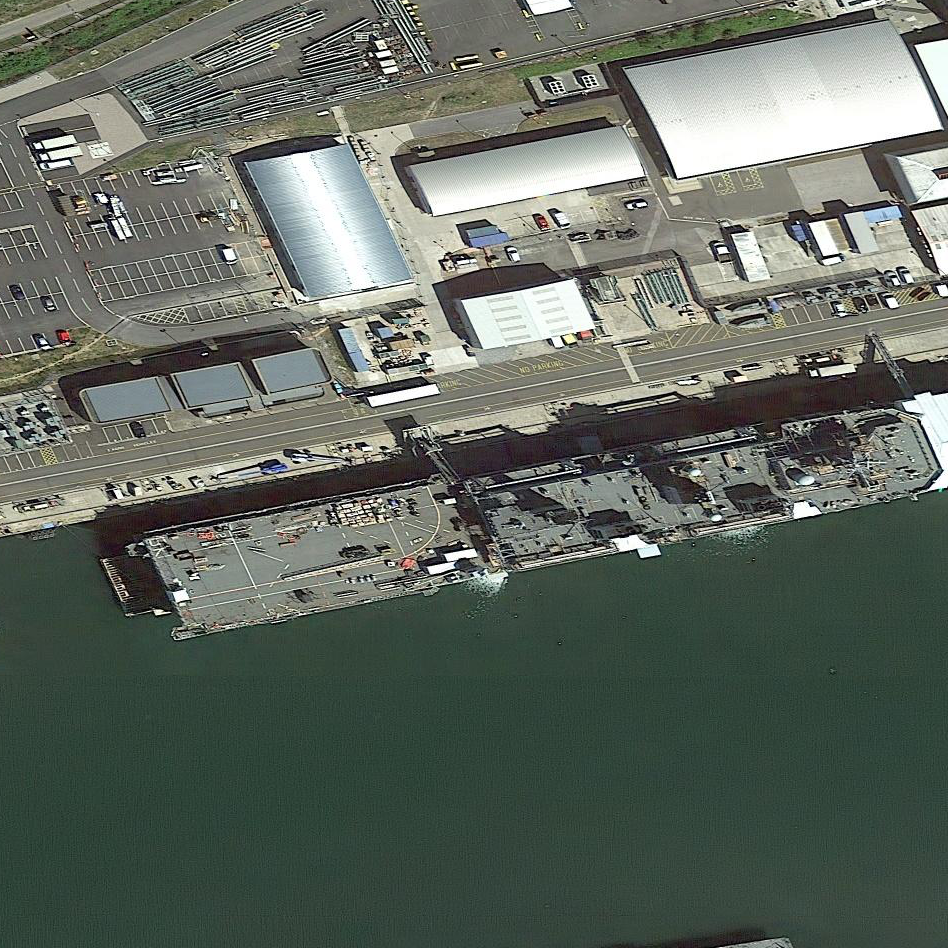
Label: assault